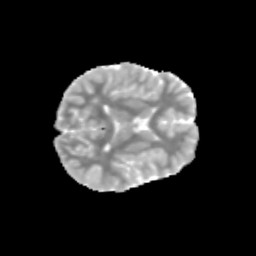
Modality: MD
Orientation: axial
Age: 11
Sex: male
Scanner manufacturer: siemens
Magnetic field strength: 3 T
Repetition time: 3.8 s
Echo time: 0.07 s